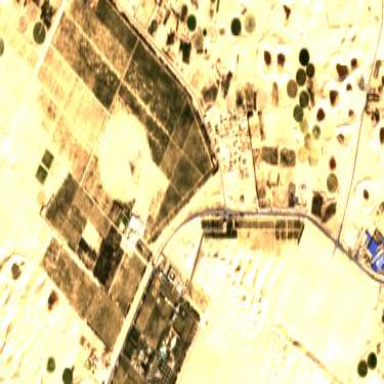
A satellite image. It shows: Orchard filled with date palms.